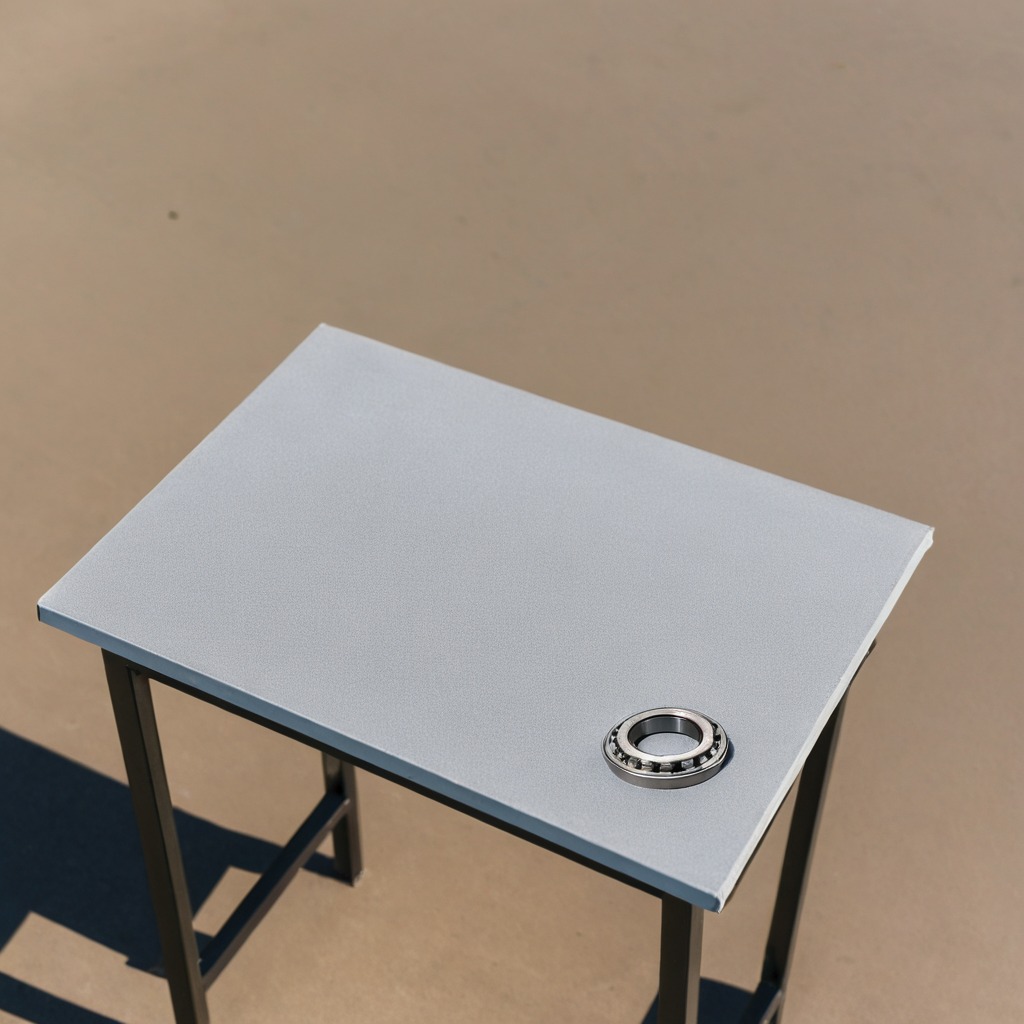
A metal ball bearing is lying on the table.